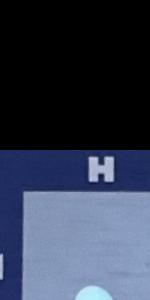
Label: Empty